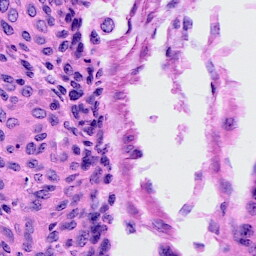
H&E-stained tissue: Cervix